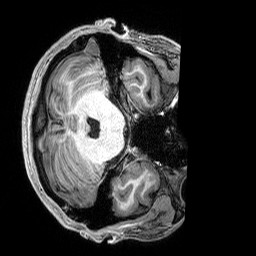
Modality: T1w
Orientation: axial
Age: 24
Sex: male
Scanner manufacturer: siemens
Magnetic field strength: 3 T
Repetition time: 2.8 s
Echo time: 0.00212 s